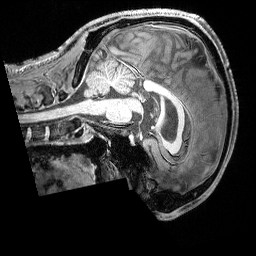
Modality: T1w
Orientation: sagittal
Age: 34
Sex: male
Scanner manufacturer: siemens
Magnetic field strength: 3 T
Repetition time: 2.3 s
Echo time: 0.00324 s